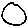
Label: circle